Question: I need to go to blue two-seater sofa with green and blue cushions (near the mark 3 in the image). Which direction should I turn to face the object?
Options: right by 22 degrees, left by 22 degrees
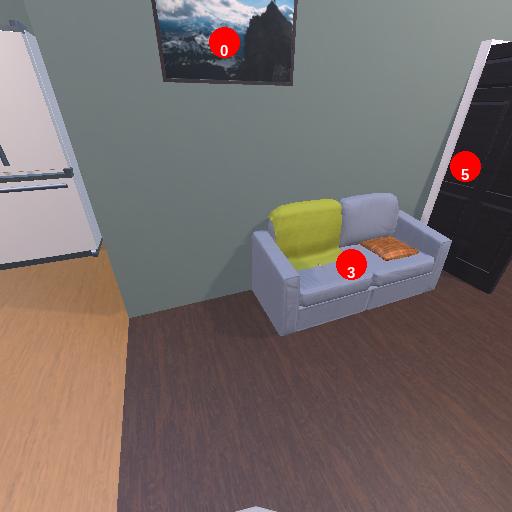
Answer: right by 22 degrees